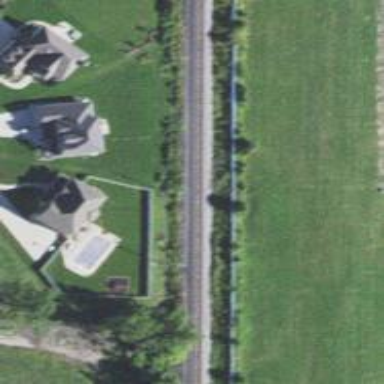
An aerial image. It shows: Electrified contact line.